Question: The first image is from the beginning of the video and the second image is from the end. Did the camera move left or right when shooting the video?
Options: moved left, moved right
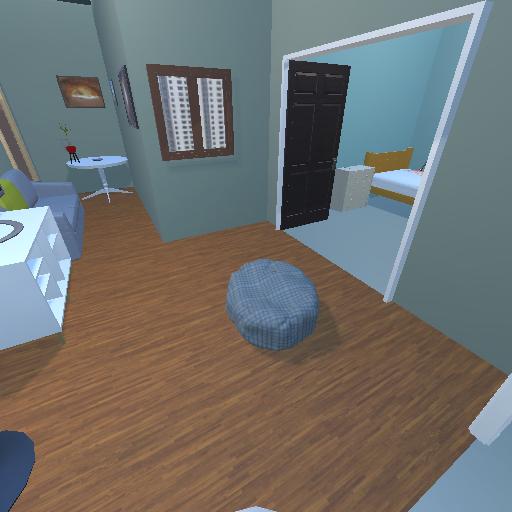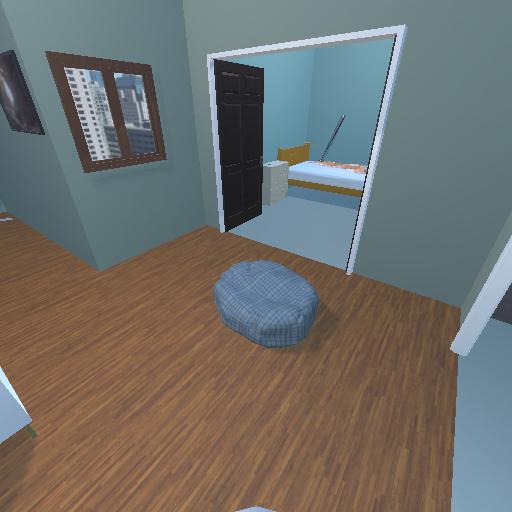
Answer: moved left